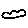
Label: cloud